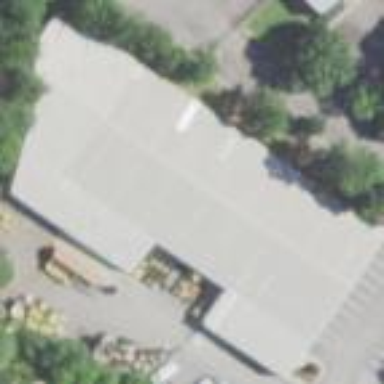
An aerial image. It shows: Commercial building.